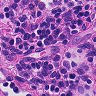
Metastatic tissue present: no